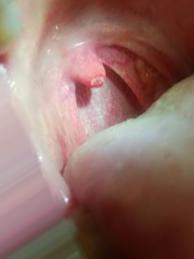
Condition: Mouth Ulcer